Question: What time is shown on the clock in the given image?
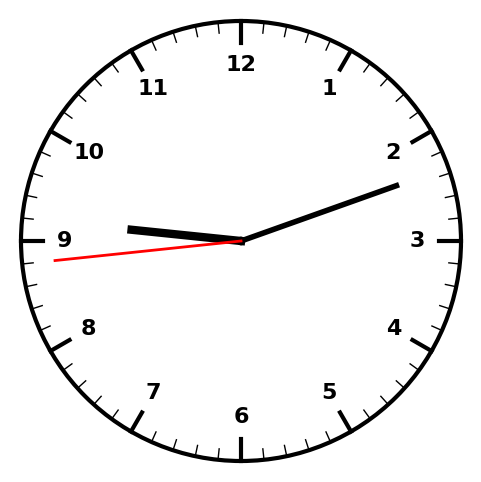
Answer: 09:11:44